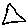
Label: triangle